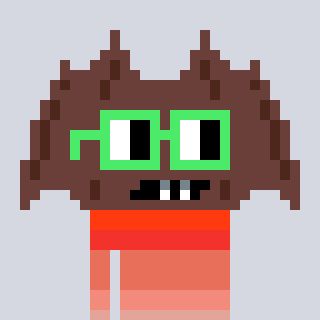
a pixel art character with square light green glasses, a bat-shaped head and a yellow-colored body on a cool background